Interaction volume radius: 5 \u00c5
Interaction volume height: 20 \u00c5
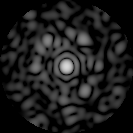
Disorder parameter: 0.8382